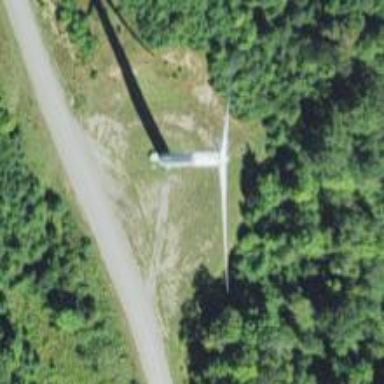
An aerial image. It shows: Wind generator powered by horizontal axis wind turbine.